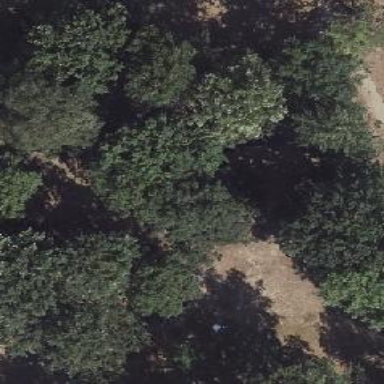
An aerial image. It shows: Deciduous broadleaved tree in park.